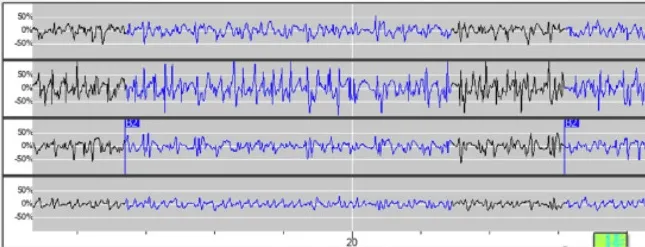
Long episode detection of high amplitude discharges in the superficial lateral contacts of the RNS system in the lateral occipital leads, labeled Latr3 - Latr4. Latr: lateral, Supr: superior, RNS: responsive neurostimulation.
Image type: electrography (ekg)